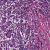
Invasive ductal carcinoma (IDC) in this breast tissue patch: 1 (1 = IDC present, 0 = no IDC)